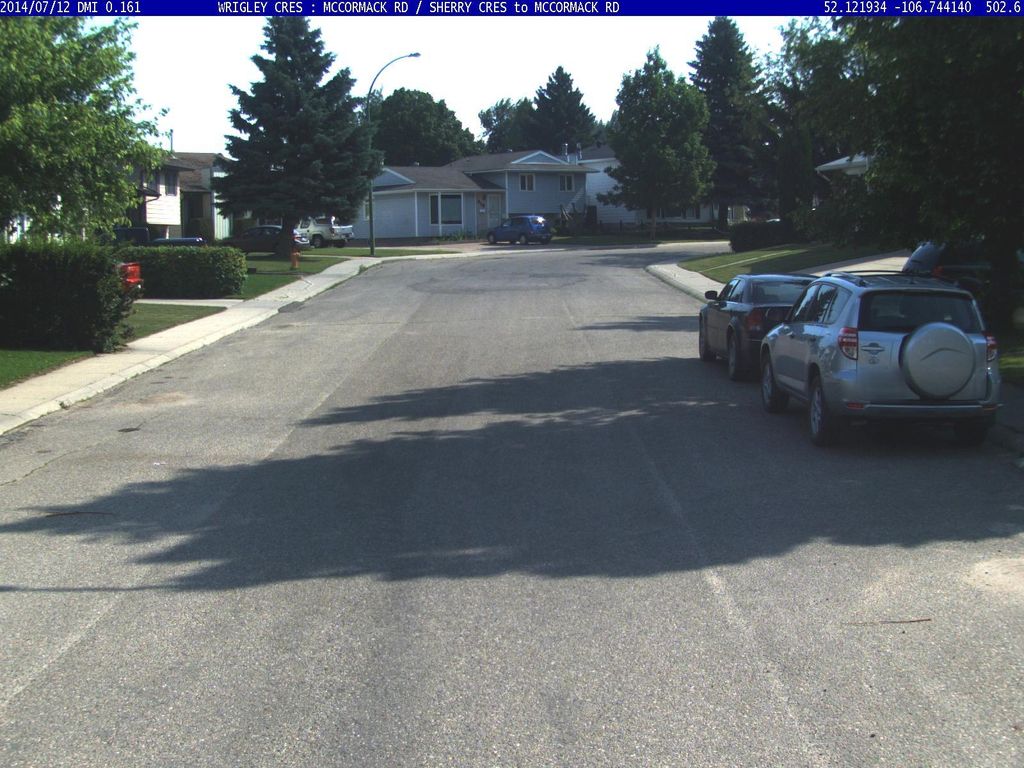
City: saskatoon